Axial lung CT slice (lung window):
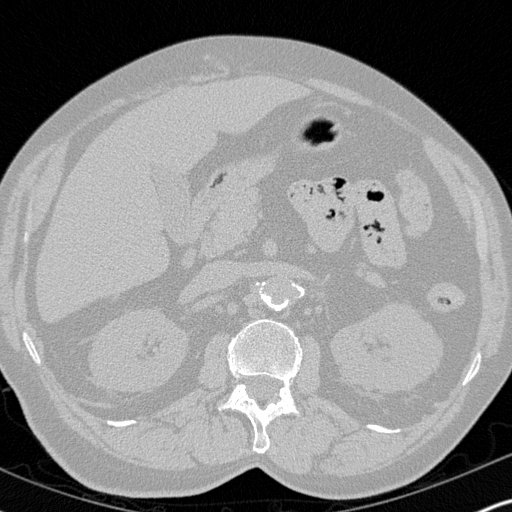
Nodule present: no